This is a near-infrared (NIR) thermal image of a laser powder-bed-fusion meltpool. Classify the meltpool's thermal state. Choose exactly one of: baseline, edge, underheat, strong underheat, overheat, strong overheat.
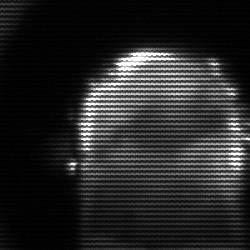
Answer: baseline